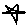
Label: star